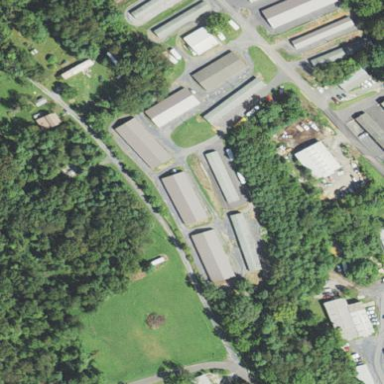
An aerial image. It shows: Industrial area with storage rental shop.